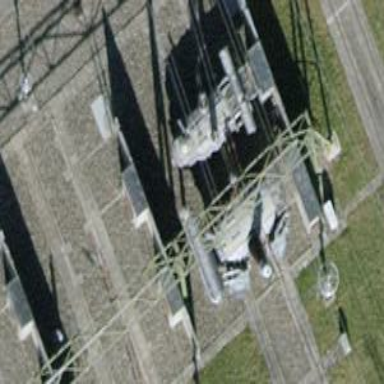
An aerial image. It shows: Insulator used in power equipment.